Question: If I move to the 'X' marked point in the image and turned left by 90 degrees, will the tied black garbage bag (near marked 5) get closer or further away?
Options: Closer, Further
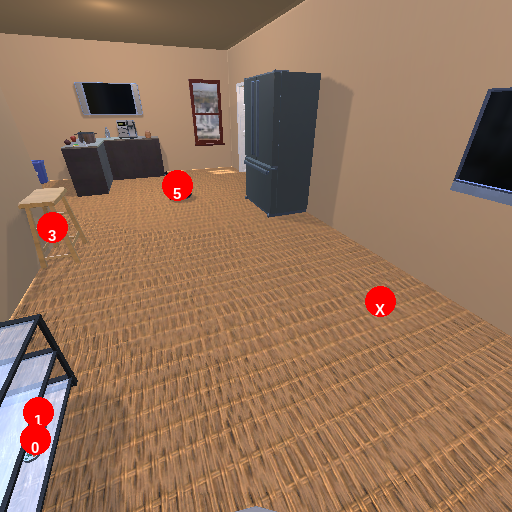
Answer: Closer